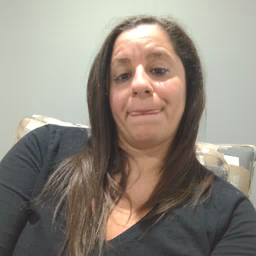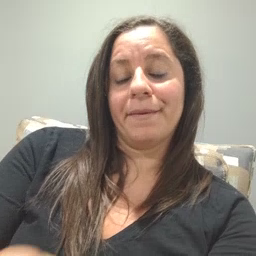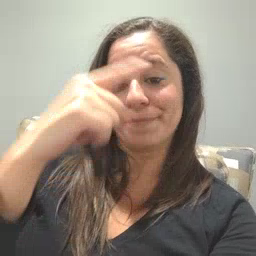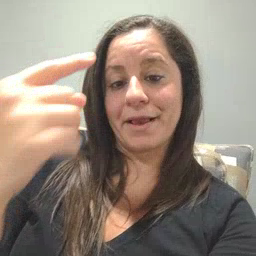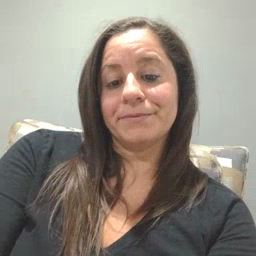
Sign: black